Question: I want to display user payment status month wise. I am trying but I am not getting any idea to achieve this.
I have two table:
1. User table( ID, User name, updated at, created at)
2. Payment table (ID, user_id, payment status, payment)
I am trying to achieve below scenario using query:
'''
Select * from users where updated_at=**selectmonth**
'''
But I am not getting result which I want.
Suppose admin select month then display all users with its payment status and date of august month like:
| | |
---
ABC Done 01-08-2019
XYZ Not Done 02-08-2019
If admin select from the dropdown then display users details of April month same like above.
Added static data in table. I want to make something like that.

Kindly suggest how can I display users record?
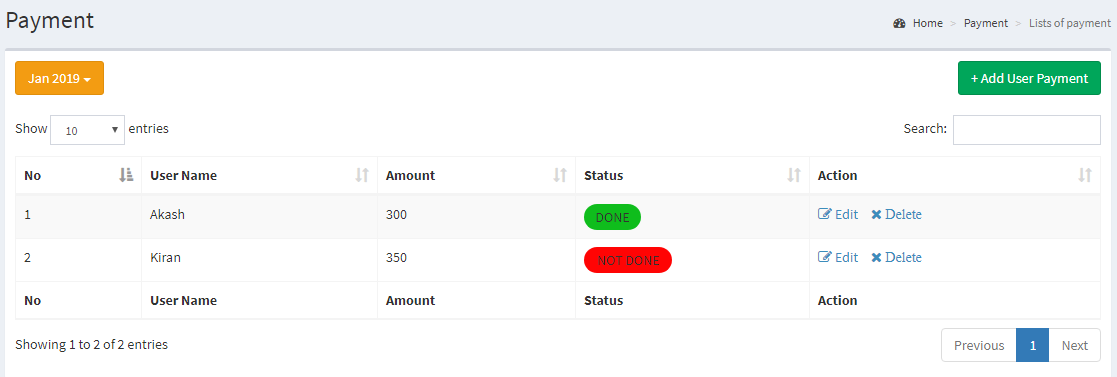
Answer: you can do this: below is the table structure in png. the payment status has default value 0. when record enters into the table it changes to 1. here 0 stands for not done. 1 stands for done. <URL>
in your controller, do this:
'''
public function showPaymentDetails(Request $request)
{
$dateInput=$request->input(dateselect);
$data['users']=DB::table('user_table')
->leftjoin('payment_table','user_table.idusertable','=','payment_table.user_table_idusertable')
->orderby('user_table.idusertable','desc')
->where('payment_table.paymentDate','=',$dateInput)
->get();
return view('usersform',$data);
}
'''
then in your blade, you can display the record. you can do some logic on your blade to show done/not done:
'''
<div class="table-responsive col-md-12">
<table id="mytable" class="table table-bordered table-striped table-highlight">
<thead>
<tr bgcolor="#c7c7c7">
<th>S/N</th>
<th>UserName</th>
<th>Phone</th>
<th>Location</th>
<th>Email</th>
<th>PaymentDate</th>
<th>Payment Status</th>
</tr>
</thead>
<tbody>
@php
$i=1;
@endphp
@foreach($users as $list)
<tr>
<td>{{ $i++ }}</td>
<td>{{ $list->fullname}}</td>
<td>{{ $list->phone}}</td>
<td>{{ $list->location}}</td>
<td>{{ $list->email}}</td>
<td>{{ $list->paymentDate}}</td>
<td> @if($list->paymentDate==0){{ 'Not Done' }} @elsif($list->paymentStatus==1) {{ 'Done' }} @endif</td>
</tr>
@endforeach
</tbody>
</table>
<hr />
</div>
'''
//your route
'''
Route::Post('/display-payment-details', 'YourController@showPaymentDetails');
'''